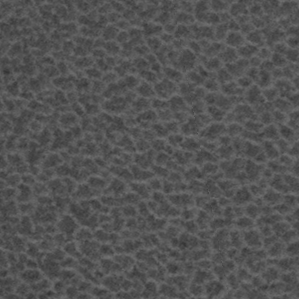
Label: frost